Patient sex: M
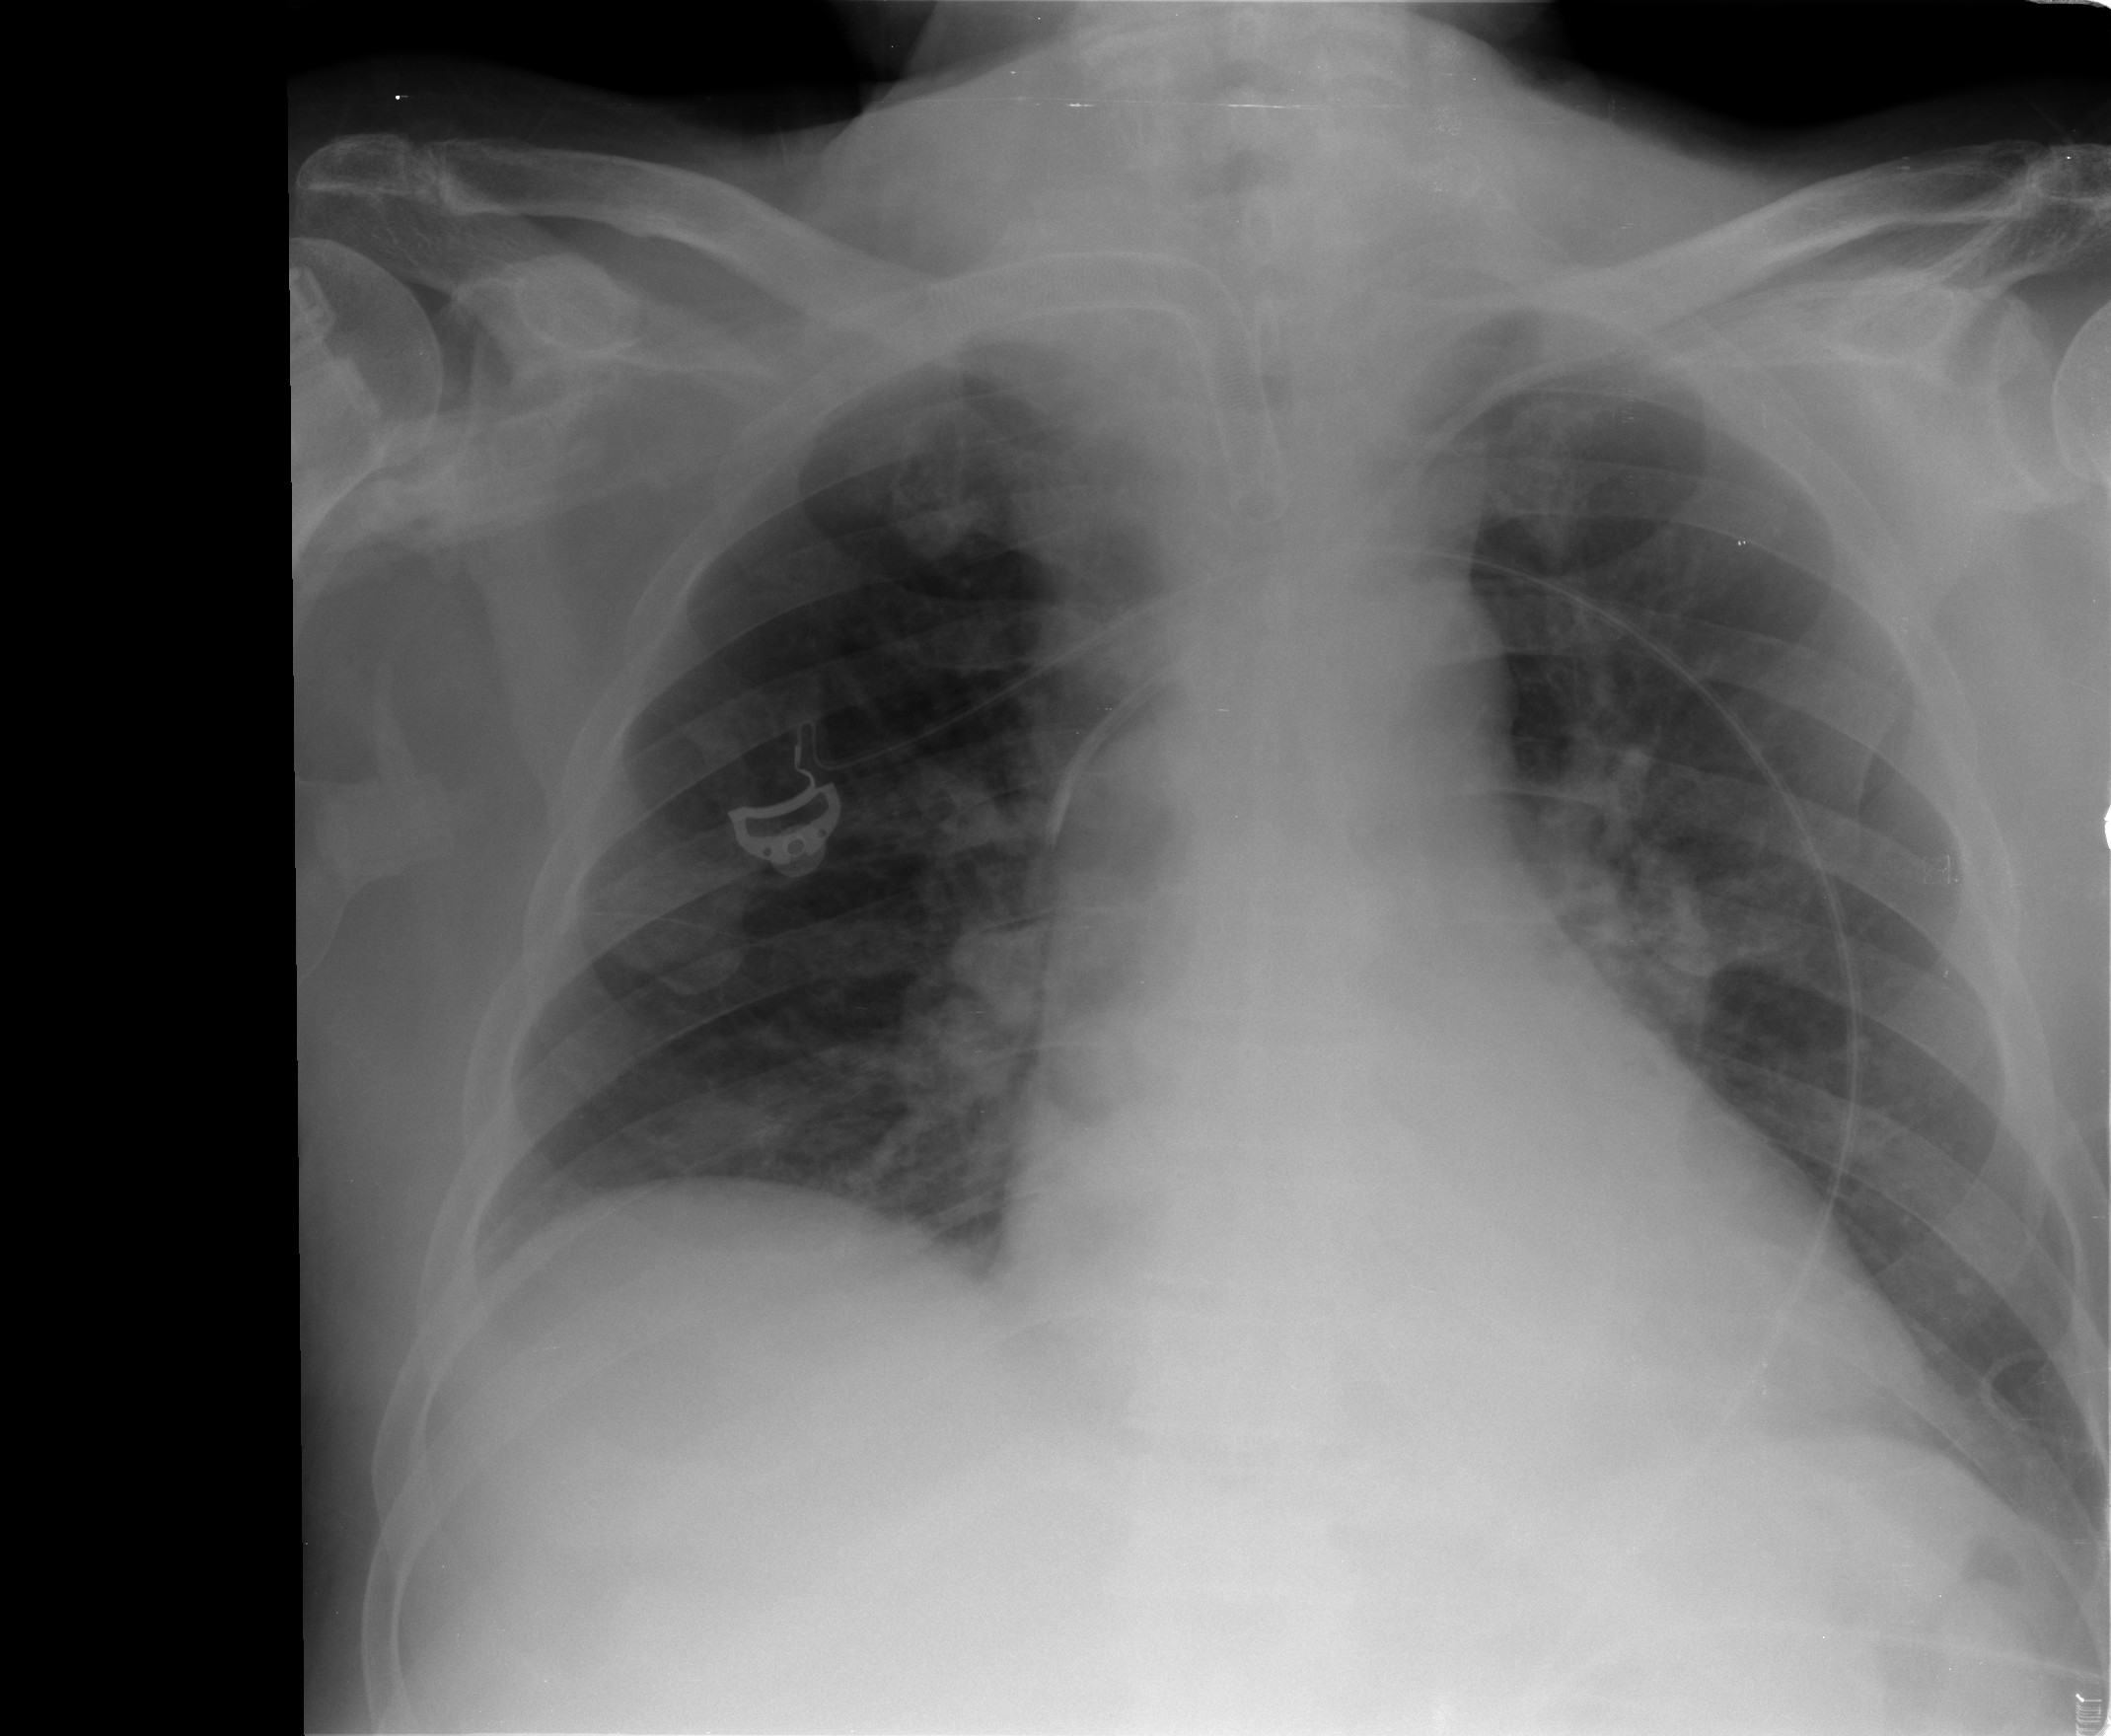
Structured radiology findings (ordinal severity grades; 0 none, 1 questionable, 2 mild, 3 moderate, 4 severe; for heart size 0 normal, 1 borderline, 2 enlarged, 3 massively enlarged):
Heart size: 0
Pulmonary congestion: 0
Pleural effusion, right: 0
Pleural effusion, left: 0
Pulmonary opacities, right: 0
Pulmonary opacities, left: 0
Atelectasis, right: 0
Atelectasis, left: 1